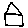
Label: house